Interaction volume radius: 10 \u00c5
Interaction volume height: 30 \u00c5
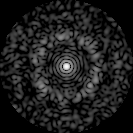
Disorder parameter: 0.7825